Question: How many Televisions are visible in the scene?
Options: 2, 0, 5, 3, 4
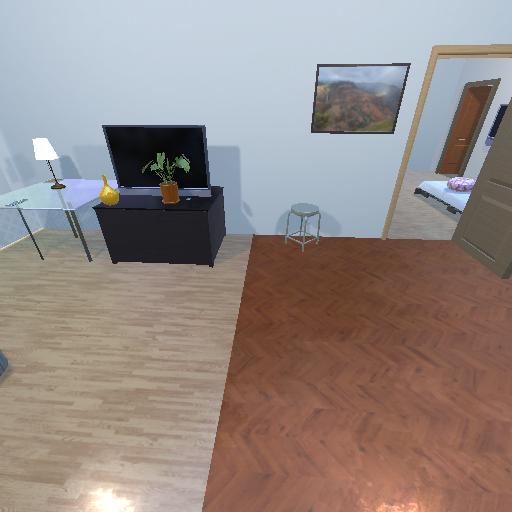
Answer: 2